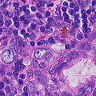
Metastatic tissue present: yes